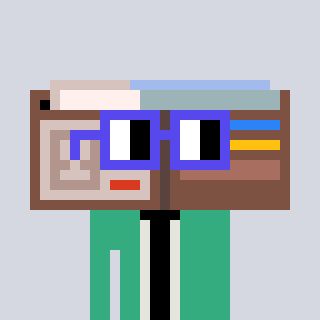
a pixel art character with square blue glasses, a wallet-shaped head and a teal-colored body on a cool background